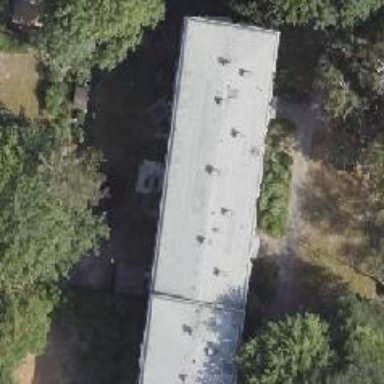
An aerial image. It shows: Hipped roof apartment building.